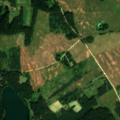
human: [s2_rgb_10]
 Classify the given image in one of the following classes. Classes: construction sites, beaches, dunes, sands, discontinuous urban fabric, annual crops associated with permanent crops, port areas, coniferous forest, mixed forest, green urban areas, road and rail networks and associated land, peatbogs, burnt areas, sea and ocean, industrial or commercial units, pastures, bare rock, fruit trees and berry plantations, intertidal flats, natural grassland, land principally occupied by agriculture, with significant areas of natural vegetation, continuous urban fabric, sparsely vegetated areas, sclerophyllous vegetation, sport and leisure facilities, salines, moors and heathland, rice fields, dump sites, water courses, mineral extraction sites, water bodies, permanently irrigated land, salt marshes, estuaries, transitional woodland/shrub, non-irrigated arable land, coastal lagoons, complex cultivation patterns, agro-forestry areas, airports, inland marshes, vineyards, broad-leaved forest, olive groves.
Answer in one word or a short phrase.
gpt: non-irrigated arable land, land principally occupied by agriculture, with significant areas of natural vegetation, mixed forest